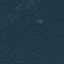
Land use / land cover: Forest